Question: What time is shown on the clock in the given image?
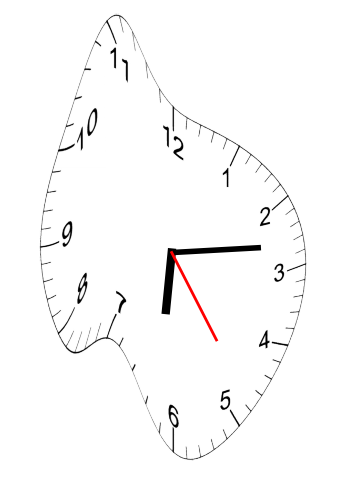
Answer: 06:13:24